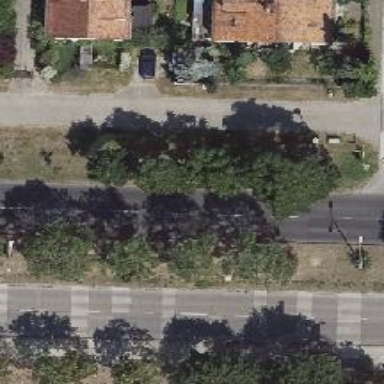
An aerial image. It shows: Avenue lined with broadleaved deciduous trees.